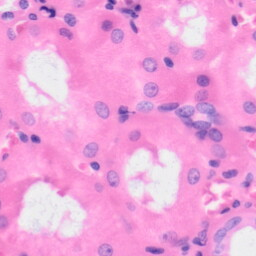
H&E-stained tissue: Kidney